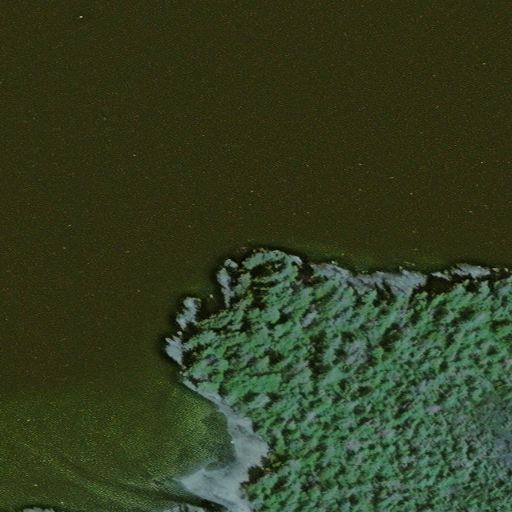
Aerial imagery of cape in Alaska named Harbor Point containing only unknown